Aerial crown-view tile of a tropical tree (Barro Colorado Island, Panama), acquired 20241014:
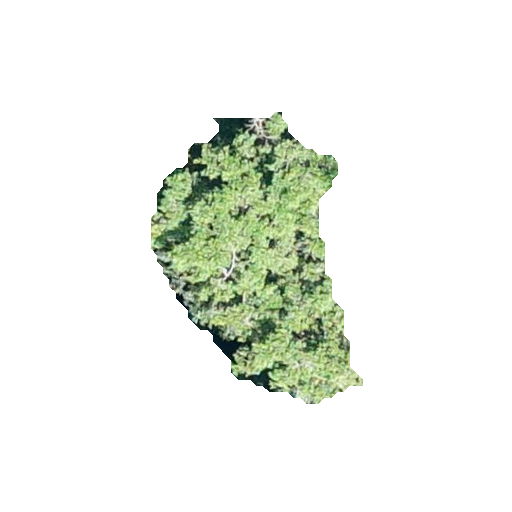
Species: Brosimum alicastrum
GBIF accepted scientific name: Brosimum alicastrum
Crown area: 60.264 m²